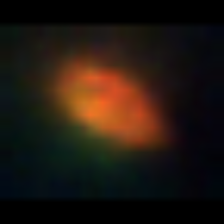
Taxon: Unknown_phyto
Group: Unknown